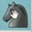
Piece: bN